Field crop: maize
Growth stage: 2
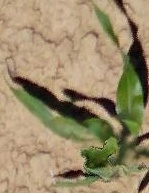
Species: maize